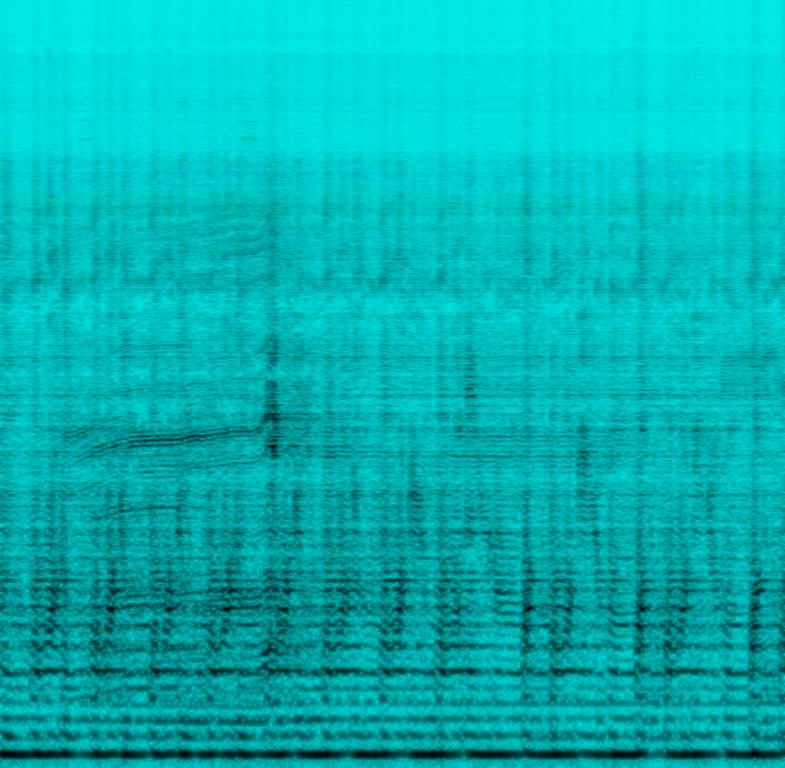
This music is instrumental. The tempo is fast with a Didgeridoo harmony. There is minimal instrumentation with low, incessant droning bass notes. The music is intense, enthralling, powerful, velvety, blunt , meditative,hypnotic and trance like.